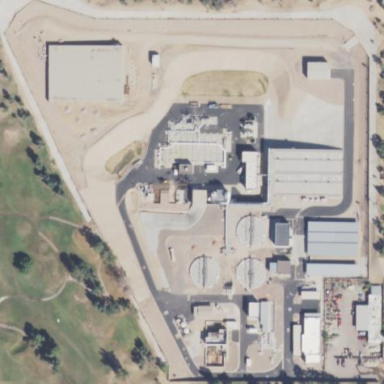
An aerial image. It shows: Wastewater plant.